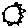
Label: sun